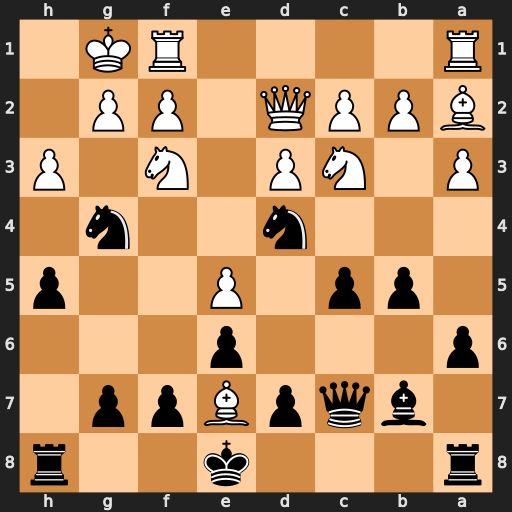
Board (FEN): r3k2r/1bqpBpp1/p3p3/1pp1P2p/3n2n1/P1NP1N1P/BPPQ1PP1/R4RK1
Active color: b
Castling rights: kq
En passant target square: -
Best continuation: Nxf3+ gxf3 Nxe5